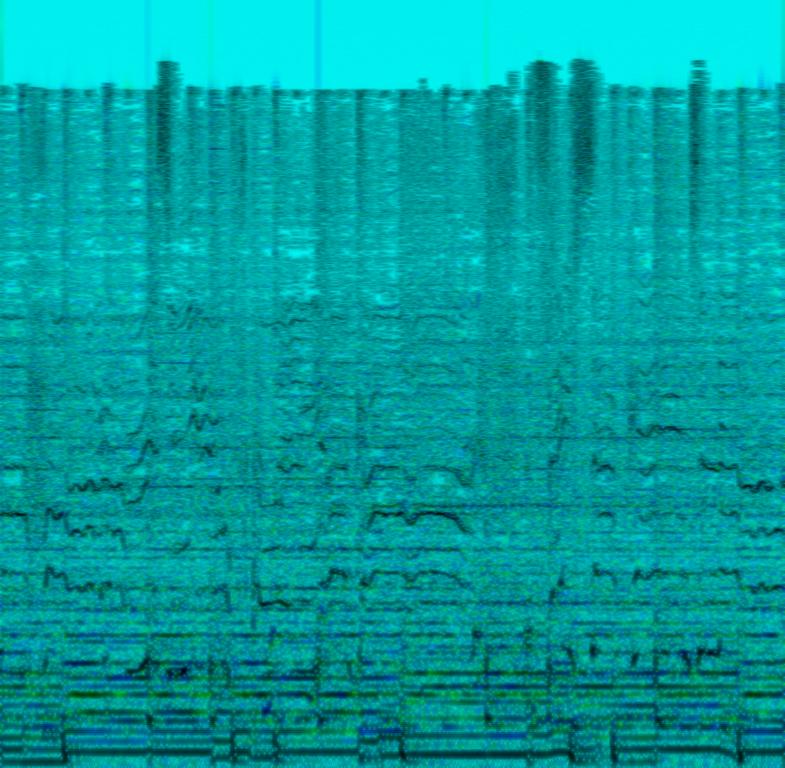
This is a pop rock piece. There is a female vocalist singing melodically at the forefront. The melody is being played by a wide-sounding strings section and an acoustic guitar. The bass guitar is playing the root notes in the background. The rhythmic structure is provided by a simple acoustic drum beat. The song is in minor key. The atmosphere is sentimental and filled with longing. This piece could be included in the soundtrack of a teenage drama movie or TV series.